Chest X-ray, PA view. Patient: 41 years old, sex F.
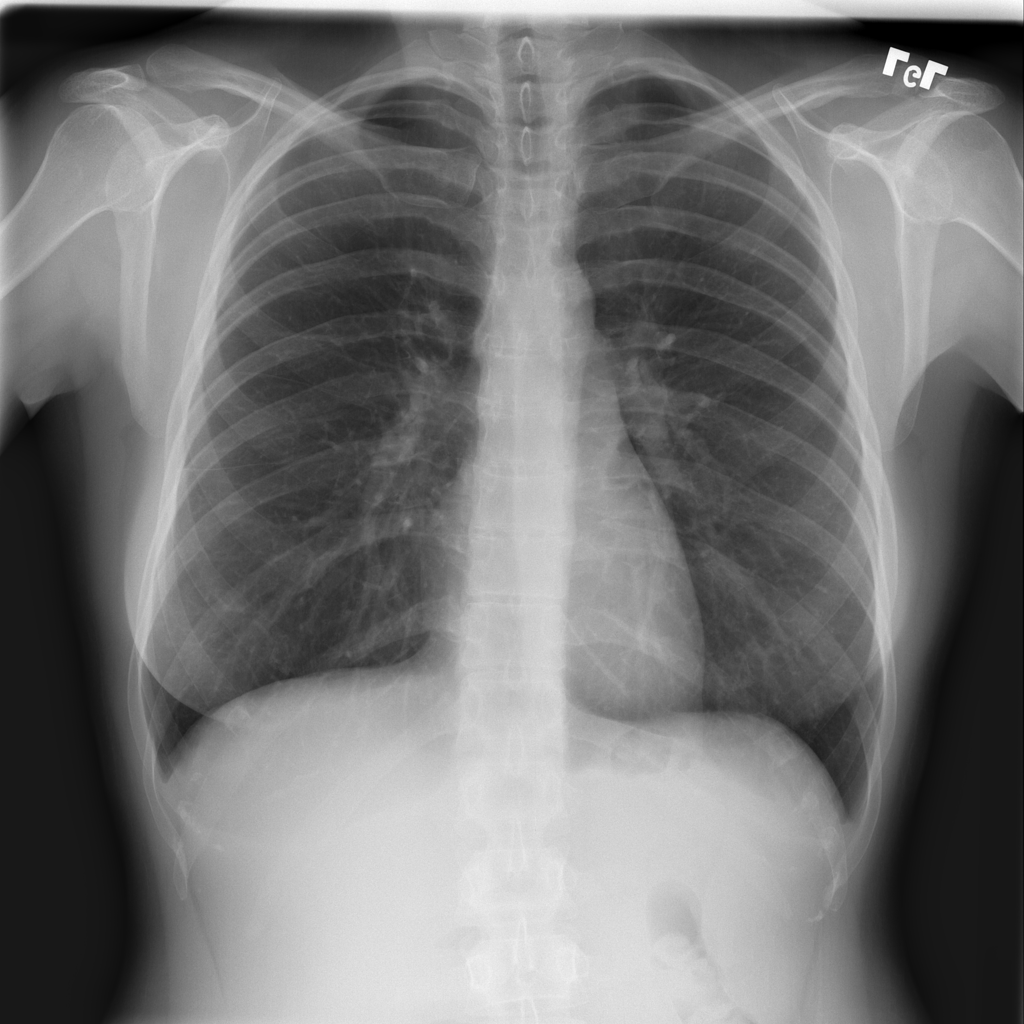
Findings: No Finding